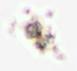
Label: Detritus